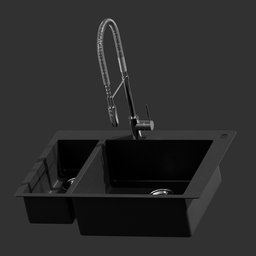
Label: appliances